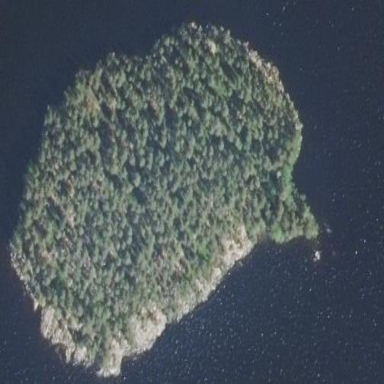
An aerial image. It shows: Islet surrounded by woodland.